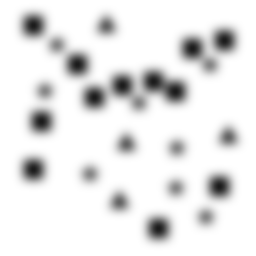
Squares: 12
Triangles: 4
Stars: 8
Total shapes: 24